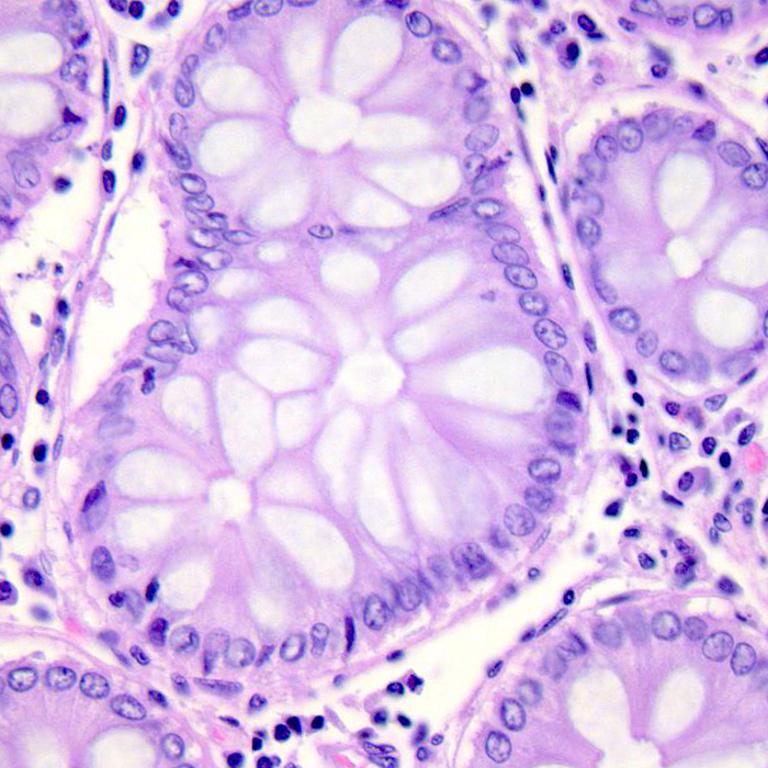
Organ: colon
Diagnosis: benign